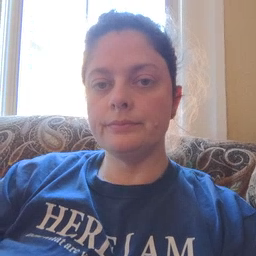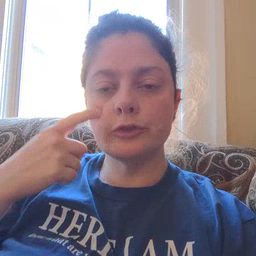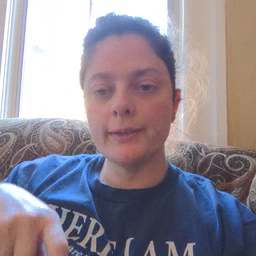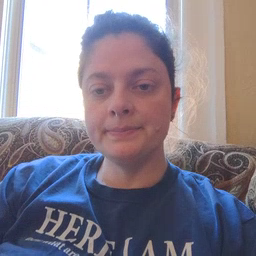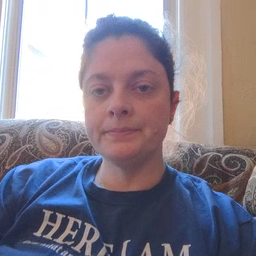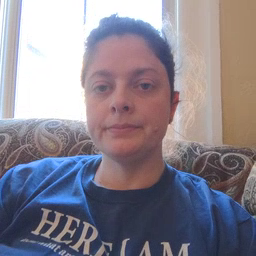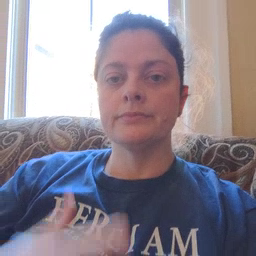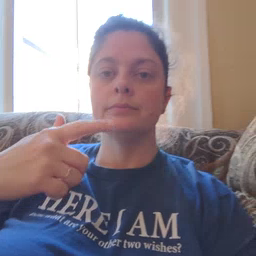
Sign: cry